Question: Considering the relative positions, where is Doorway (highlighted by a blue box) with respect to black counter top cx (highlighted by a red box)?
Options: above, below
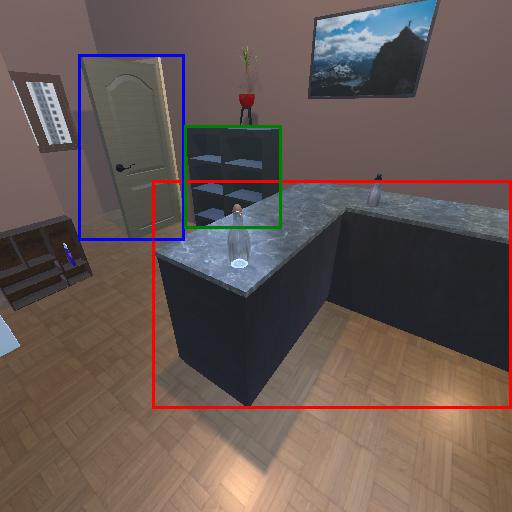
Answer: above